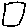
Label: square